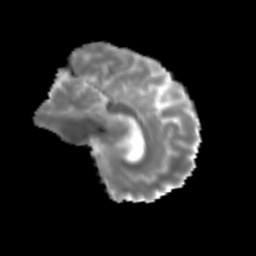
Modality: MD
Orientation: sagittal
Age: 46
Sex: female
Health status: ill
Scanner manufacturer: siemens
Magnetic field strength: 3 T
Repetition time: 8.7 s
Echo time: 0.11 s